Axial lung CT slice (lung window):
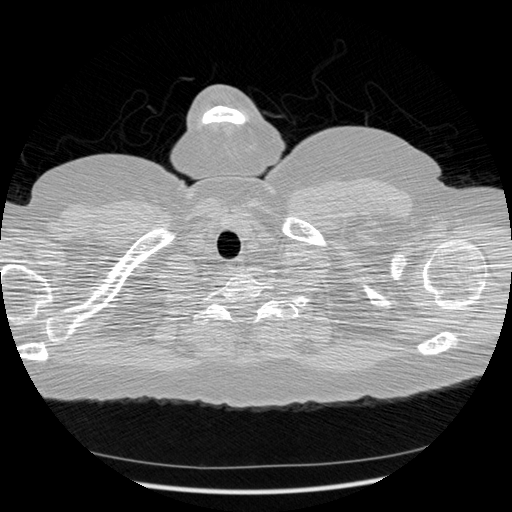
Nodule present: no